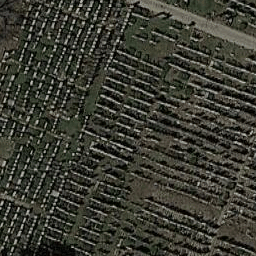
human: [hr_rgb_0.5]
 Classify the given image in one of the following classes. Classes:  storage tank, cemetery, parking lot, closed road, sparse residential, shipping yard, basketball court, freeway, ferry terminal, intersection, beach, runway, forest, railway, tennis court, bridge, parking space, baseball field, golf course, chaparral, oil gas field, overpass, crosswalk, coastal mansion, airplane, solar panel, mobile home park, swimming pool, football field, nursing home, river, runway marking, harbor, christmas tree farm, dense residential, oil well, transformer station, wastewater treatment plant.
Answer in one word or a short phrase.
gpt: cemetery